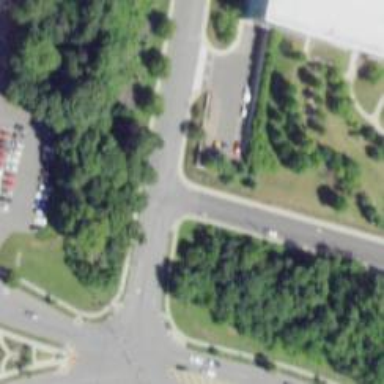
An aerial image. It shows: Unmarked crossing on the road.